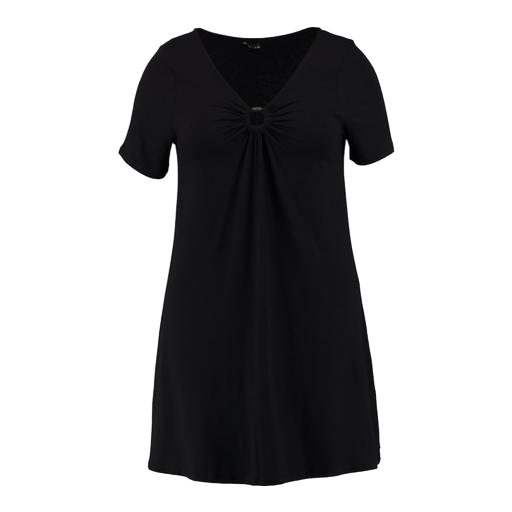
black jersey front twist t-shirt, black dress, black v-neck jersey sleep tee, white background